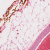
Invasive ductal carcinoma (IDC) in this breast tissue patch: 0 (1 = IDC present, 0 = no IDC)